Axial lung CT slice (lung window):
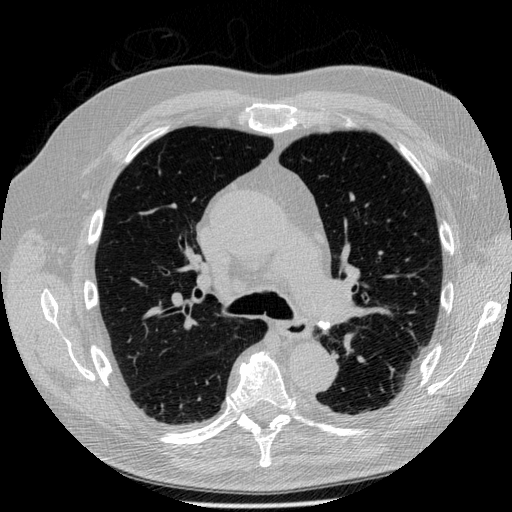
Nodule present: no